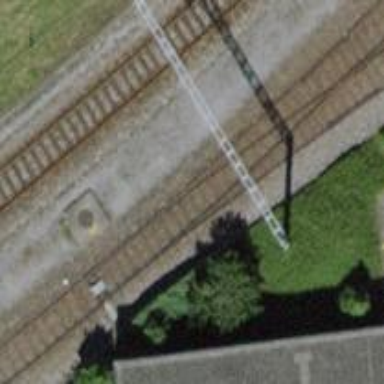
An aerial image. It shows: Railway switch.